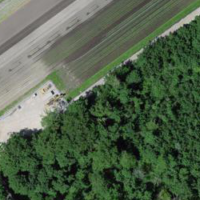
EUNIS habitat code: 41
Species observed at this site:
Cochlodina laminata
Hedera helix
Pholidoptera griseoaptera
Leptinotarsa decemlineata